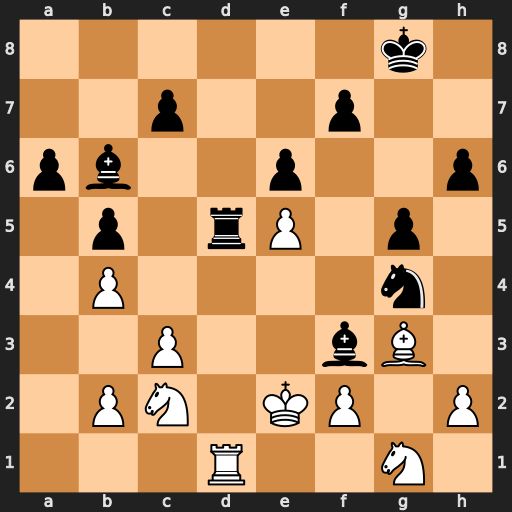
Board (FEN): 6k1/2p2p2/pb2p2p/1p1rP1p1/1P4n1/2P2bB1/1PN1KP1P/3R2N1
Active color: w
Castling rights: -
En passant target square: -
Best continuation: Nxf3 Rxd1 Kxd1